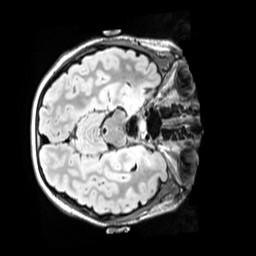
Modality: FLAIR
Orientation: axial
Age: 12
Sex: female
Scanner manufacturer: siemens
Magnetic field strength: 3 T
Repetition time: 5 s
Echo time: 0.388 s